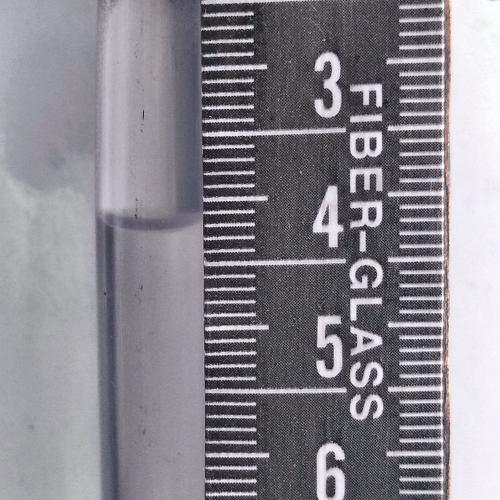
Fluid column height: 4.2 cm